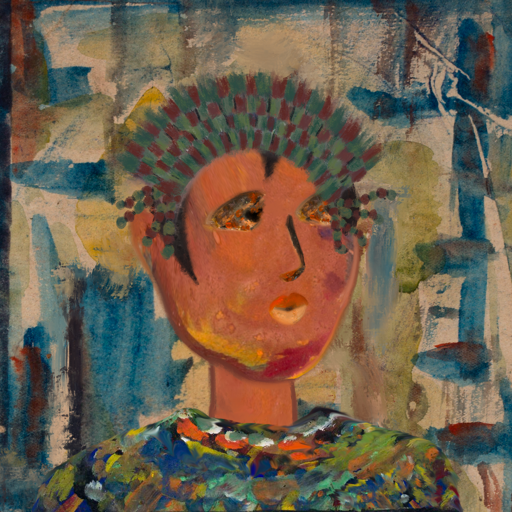
Background: Orphan, Head And Neck Side: Mother_And_Son_Son, Face Side: Gypsy_Queen, Bust: An_Impression, Hair Side: Roy_Bahadur, Head Accessory: After_Raid_Crown, Second Necklace: Blank, Necklace: Blank, Baby: Blank